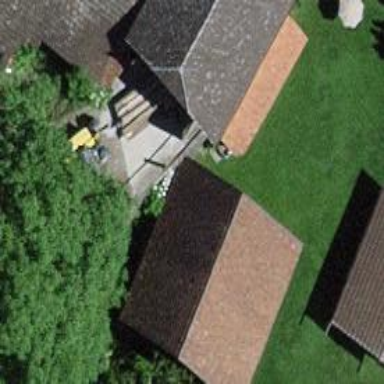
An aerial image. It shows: Rural barn.